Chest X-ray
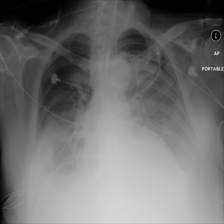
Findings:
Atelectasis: negative
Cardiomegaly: negative
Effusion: negative
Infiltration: negative
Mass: negative
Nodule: negative
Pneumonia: negative
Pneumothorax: negative
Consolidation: negative
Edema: negative
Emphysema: negative
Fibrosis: negative
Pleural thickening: negative
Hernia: negative